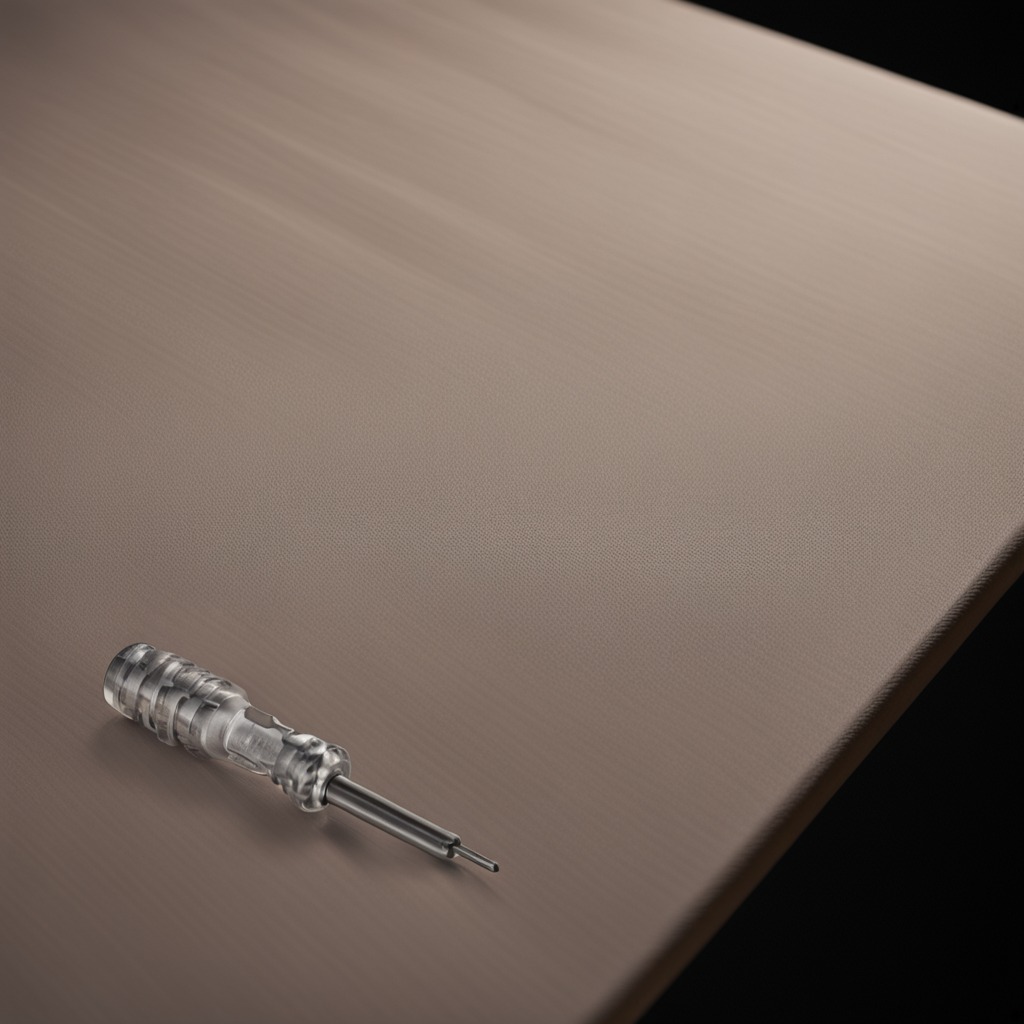
A screwdriver lying on a wooden table inside a workshop at night dim ambient light soft shadows worn but beneath the cloth